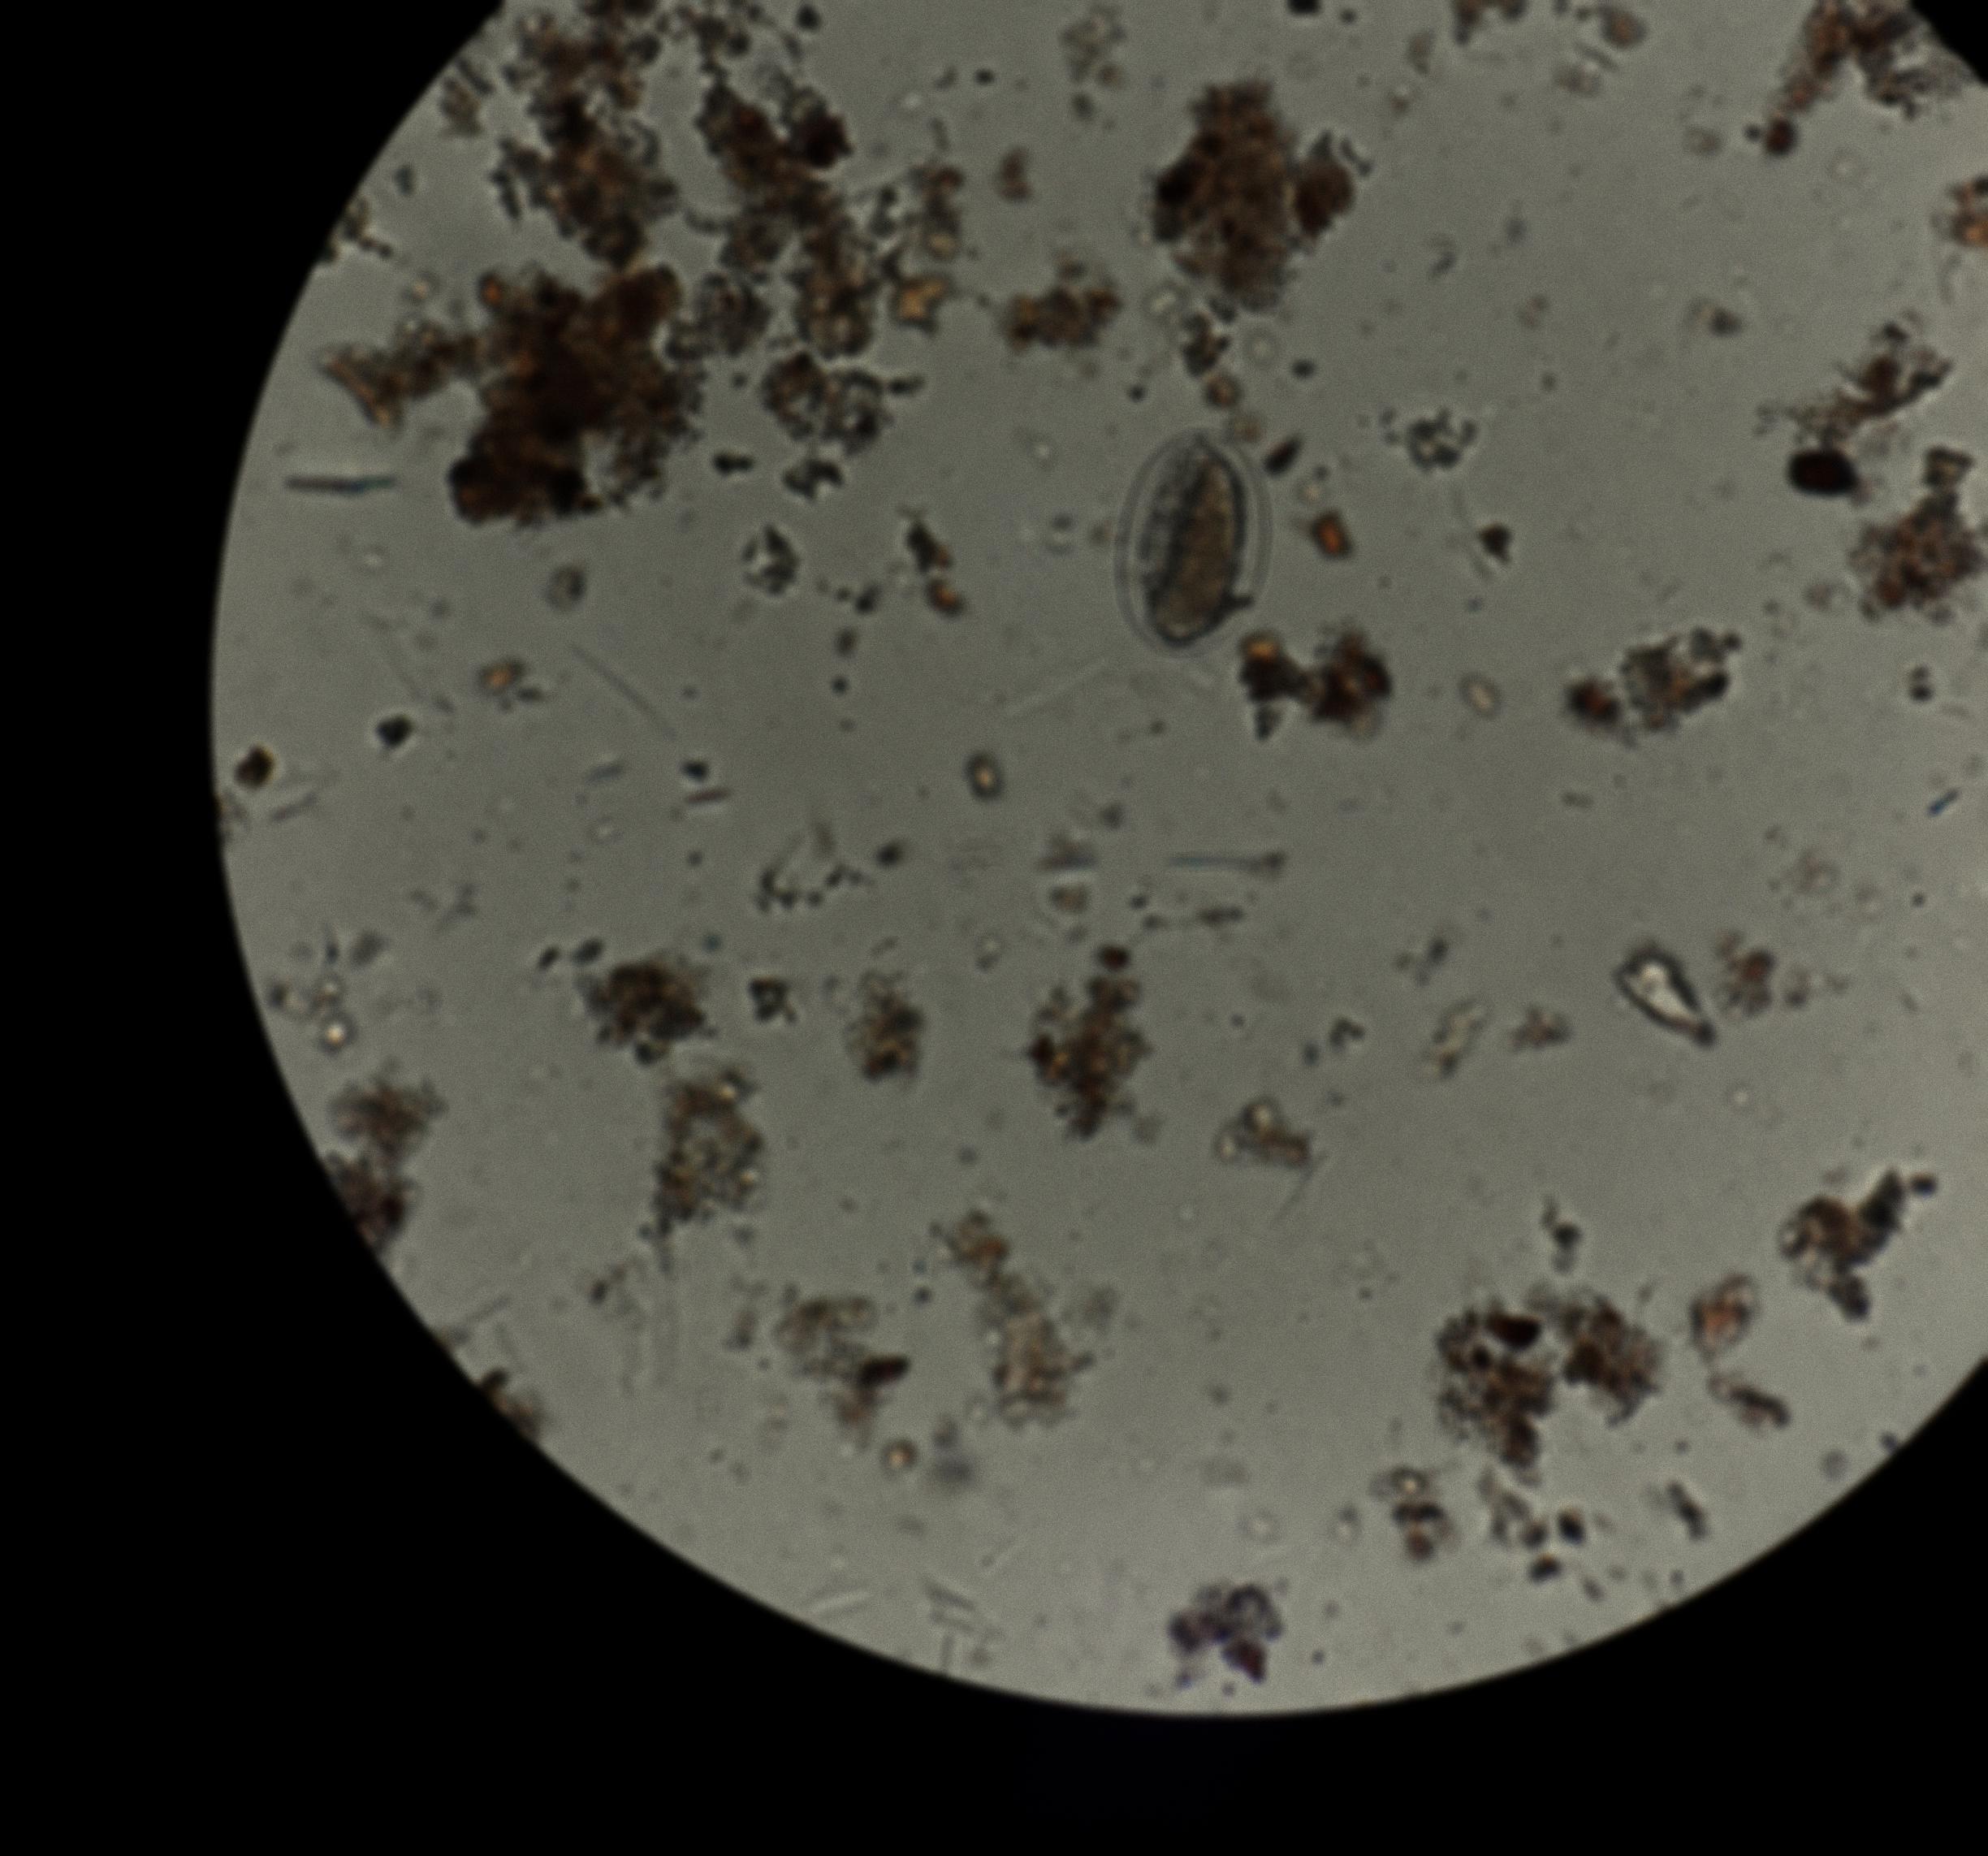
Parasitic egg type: Hookworm egg